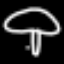
Label: mushroom